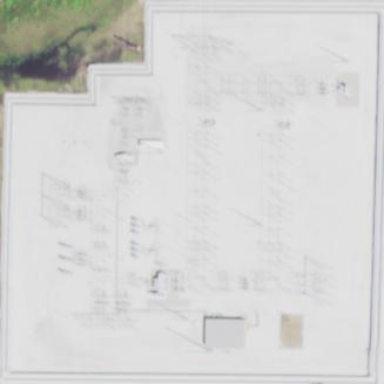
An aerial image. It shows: Outdoor substation at the transmission level.